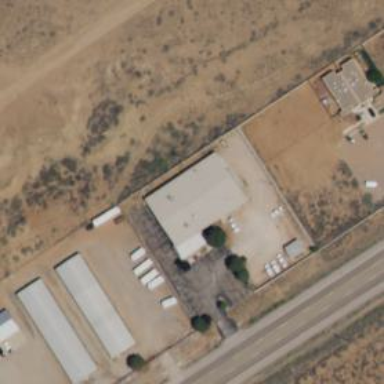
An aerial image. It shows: Ranger station building.